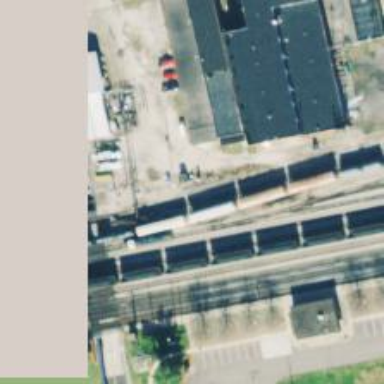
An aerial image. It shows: Railway yard used for servicing trains.